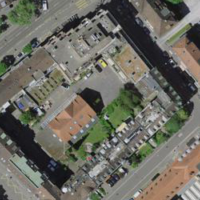
EUNIS habitat code: 54
Species observed at this site:
Cichorium intybus
Corvus corone